Question: I am doing a college class project on image processing. This is my original image:
I want to join nearby/overlapping bounding boxes on individual text line images, but I don't know how. My code looks like this so far (thanks to @HansHirse for the help):
'''
import os
import cv2
import numpy as np
from scipy import stats
image = cv2.imread('example.png')
gray = cv2.cvtColor(image,cv2.COLOR_BGR2GRAY)
ret,thresh = cv2.threshold(gray,127,255,cv2.THRESH_BINARY_INV+cv2.THRESH_OTSU)
#dilation
kernel = np.ones((5,5), np.uint8)
img_dilation = cv2.dilate(thresh, kernel, iterations=1)
#find contours
ctrs, hier = cv2.findContours(img_dilation.copy(), cv2.RETR_EXTERNAL, cv2.CHAIN_APPROX_SIMPLE)
# https://www.pyimagesearch.com/2015/04/20/sorting-contours-using-python-and-opencv/
def sort_contours(cnts, method="left-to-right"):
# initialize the reverse flag and sort index
reverse = False
i = 0
# handle if we need to sort in reverse
if method == "right-to-left" or method == "bottom-to-top":
reverse = True
# handle if we are sorting against the y-coordinate rather than
# the x-coordinate of the bounding box
if method == "top-to-bottom" or method == "bottom-to-top":
i = 1
# construct the list of bounding boxes and sort them from top to
# bottom
boundingBoxes = [cv2.boundingRect(c) for c in cnts]
(cnts, boundingBoxes) = zip(*sorted(zip(cnts, boundingBoxes),
key=lambda b: b[1][i], reverse=reverse))
# return the list of sorted contours and bounding boxes
return (cnts, boundingBoxes)
sortedctrs,sortedbbs=sort_contours(ctrs)
xyminmax=[]
for cnt in sortedctrs:
x, y, w, h = cv2.boundingRect(cnt)
xyminmax.append([x,y,x+w,y+h])
distances=[]
for i in range(len(xyminmax)):
try:
first_xmax = xyminmax[i][2]
second_xmin = xyminmax[i + 1][0]
distance=abs(second_xmin-first_xmax)
distances.append(distance)
except IndexError:
pass
THRESHOLD=stats.mode(distances, axis=None)[0][0]
new_rects=[]
for i in range(len(xyminmax)):
try:
# [xmin,ymin,xmax,ymax]
first_ymin=xyminmax[i][1]
first_ymax=xyminmax[i][3]
second_ymin=xyminmax[i+1][1]
second_ymax=xyminmax[i+1][3]
first_xmax = xyminmax[i][2]
second_xmin = xyminmax[i+1][0]
firstheight=abs(first_ymax-first_ymin)
secondheight=abs(second_ymax-second_ymin)
distance=abs(second_xmin-first_xmax)
if distance<THRESHOLD:
new_xmin=xyminmax[i][0]
new_xmax=xyminmax[i+1][2]
if first_ymin>second_ymin:
new_ymin=second_ymin
else:
new_ymin = first_ymin
if firstheight>secondheight:
new_ymax = first_ymax
else:
new_ymax = second_ymax
new_rects.append([new_xmin,new_ymin,new_xmax,new_ymax])
else:
new_rects.append(xyminmax[i])
except IndexError:
pass
for rect in new_rects:
cv2.rectangle(image, (rect[0], rect[1]), (rect[2], rect[3]), (121, 11, 189), 2)
cv2.imwrite("result.png",image)
'''
which produces this image as a result:
<URL>
I want to join very close or overlapping bounding boxes such as these
<URL>
<URL>
into a single bounding box so the formula doesn't get separated into single characters. I have tried using 'cv2.groupRectangles' but the 'print' results were just 'NULL'.
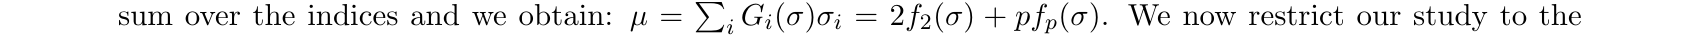
Answer: So, here comes my solution. I partially modified your (initial) code to my preferred naming, etc. Also, I commented all the stuff, I added.
'''
import cv2
import numpy as np
image = cv2.imread('images/example.png')
gray = cv2.cvtColor(image, cv2.COLOR_BGR2GRAY)
_, thresh = cv2.threshold(gray, 127, 255, cv2.THRESH_BINARY_INV + cv2.THRESH_OTSU)
kernel = np.ones((5, 5), np.uint8)
img_dilated = cv2.dilate(thresh, kernel, iterations = 1)
cnts, _ = cv2.findContours(img_dilated.copy(), cv2.RETR_EXTERNAL, cv2.CHAIN_APPROX_SIMPLE)
# Array of initial bounding rects
rects = []
# Bool array indicating which initial bounding rect has
# already been used
rectsUsed = []
# Just initialize bounding rects and set all bools to false
for cnt in cnts:
rects.append(cv2.boundingRect(cnt))
rectsUsed.append(False)
# Sort bounding rects by x coordinate
def getXFromRect(item):
return item[0]
rects.sort(key = getXFromRect)
# Array of accepted rects
acceptedRects = []
# Merge threshold for x coordinate distance
xThr = 5
# Iterate all initial bounding rects
for supIdx, supVal in enumerate(rects):
if (rectsUsed[supIdx] == False):
# Initialize current rect
currxMin = supVal[0]
currxMax = supVal[0] + supVal[2]
curryMin = supVal[1]
curryMax = supVal[1] + supVal[3]
# This bounding rect is used
rectsUsed[supIdx] = True
# Iterate all initial bounding rects
# starting from the next
for subIdx, subVal in enumerate(rects[(supIdx+1):], start = (supIdx+1)):
# Initialize merge candidate
candxMin = subVal[0]
candxMax = subVal[0] + subVal[2]
candyMin = subVal[1]
candyMax = subVal[1] + subVal[3]
# Check if x distance between current rect
# and merge candidate is small enough
if (candxMin <= currxMax + xThr):
# Reset coordinates of current rect
currxMax = candxMax
curryMin = min(curryMin, candyMin)
curryMax = max(curryMax, candyMax)
# Merge candidate (bounding rect) is used
rectsUsed[subIdx] = True
else:
break
# No more merge candidates possible, accept current rect
acceptedRects.append([currxMin, curryMin, currxMax - currxMin, curryMax - curryMin])
for rect in acceptedRects:
img = cv2.rectangle(image, (rect[0], rect[1]), (rect[0] + rect[2], rect[1] + rect[3]), (121, 11, 189), 2)
cv2.imwrite("images/result.png", image)
'''
For your example
<URL>
I get the following output
<URL>
Now, you have to find a proper threshold to meet your expectations. Maybe, there is even some more work to do, especially to get the whole formula, since the distances don't vary that much.
Disclaimer: I'm new to Python in general, and specially to the Python API of OpenCV (C++ for the win). Comments, improvements, highlighting Python no-gos are highly welcome!